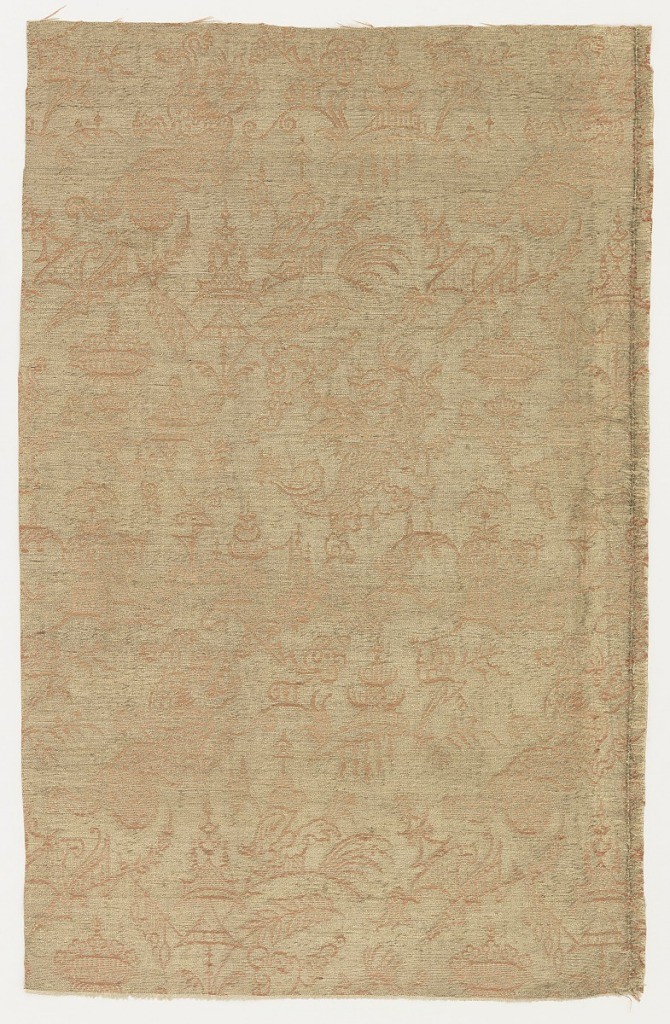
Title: Textile
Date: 18th century
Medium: silk, metallic thread Technique: woven
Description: Fragment heavily brocaded with metallic thread in a design of fantastical animals, plants and architectural elements outlined in red.